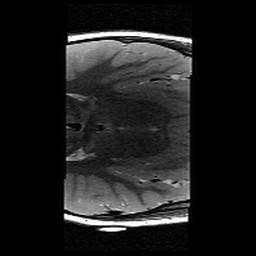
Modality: T2w
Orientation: axial
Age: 10
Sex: male
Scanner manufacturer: siemens
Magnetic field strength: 3 T
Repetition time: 9.23 s
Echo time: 0.067 s